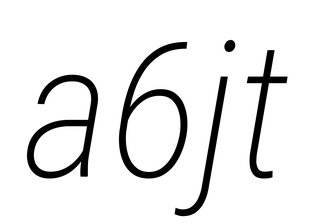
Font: Roboto-Italic_Condensed_ExtraLight_Italic